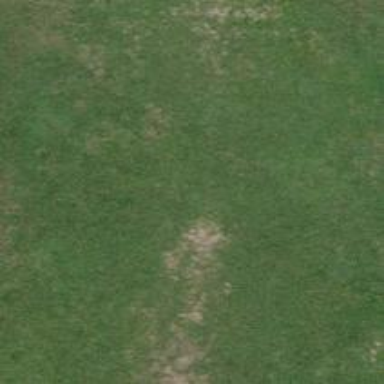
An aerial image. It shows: Grass pitch designated for soccer.